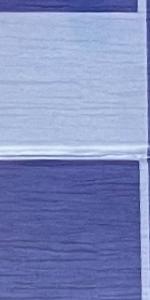
Label: Empty